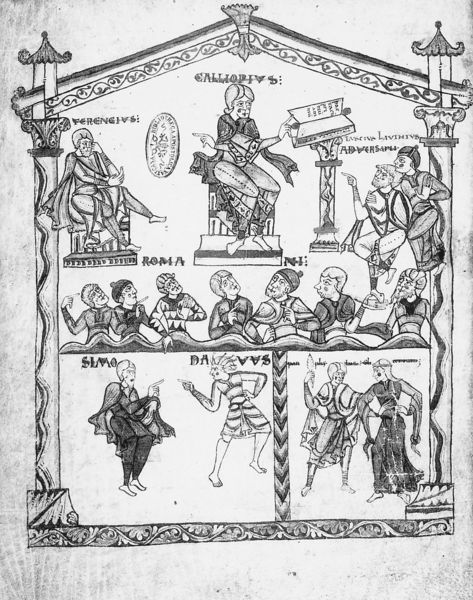
Titel: Komödien
Künstler: Terences
Standort: Frankreich (EU - F)
Institution: Rom, Biblioteca Vaticana
Schlagwörter: gott, wasser, weiß, menschen, kleider, männer, schwarz, stuhl, säule, zeichnung, zimmer, dach, haus, richter, bild, ebene, haare, theater, wellen, zuschauer, könig, thron, keller, buch, türme, streit, buchstabe, ritter, pult, mittelalter, heilige, abdruck, herscher, lehre, roma, pfingsten, buchmalerei, simo, gallopius